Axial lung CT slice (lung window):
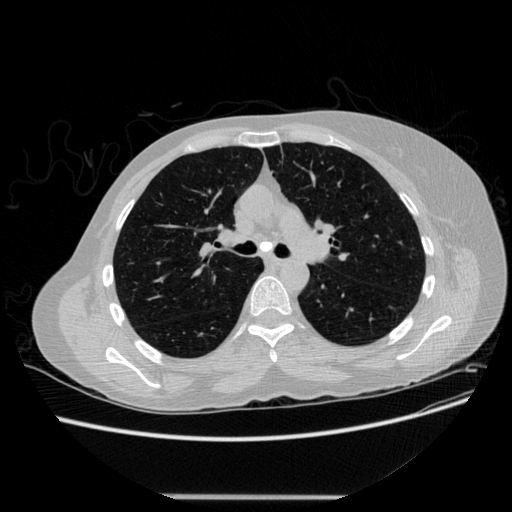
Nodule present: no